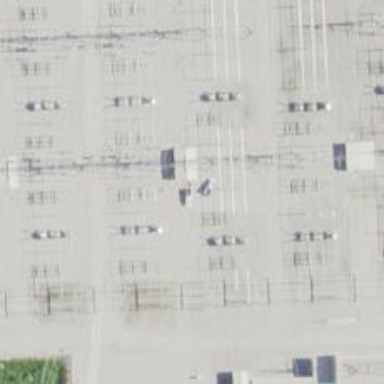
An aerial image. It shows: Switch for power supply.